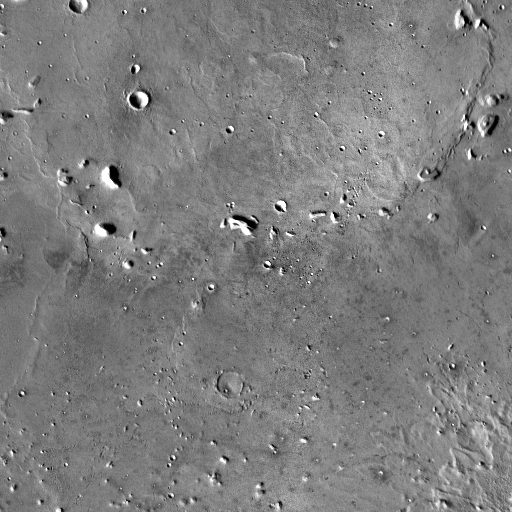
Crater classes present: Background, Other, Layered, Buried